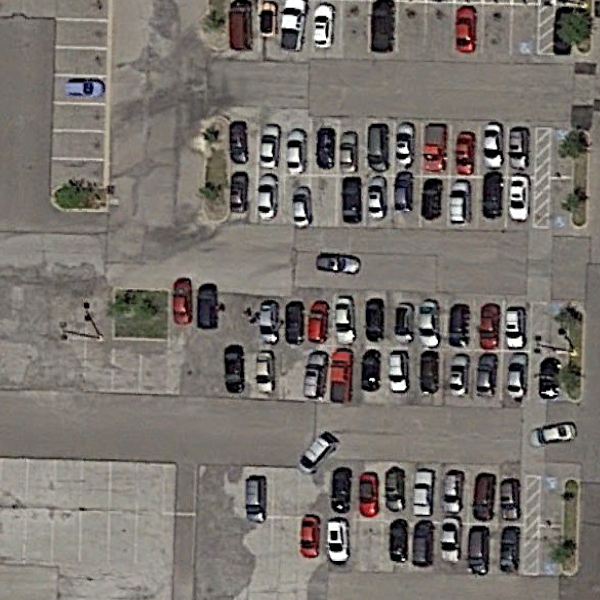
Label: Parking